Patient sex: M
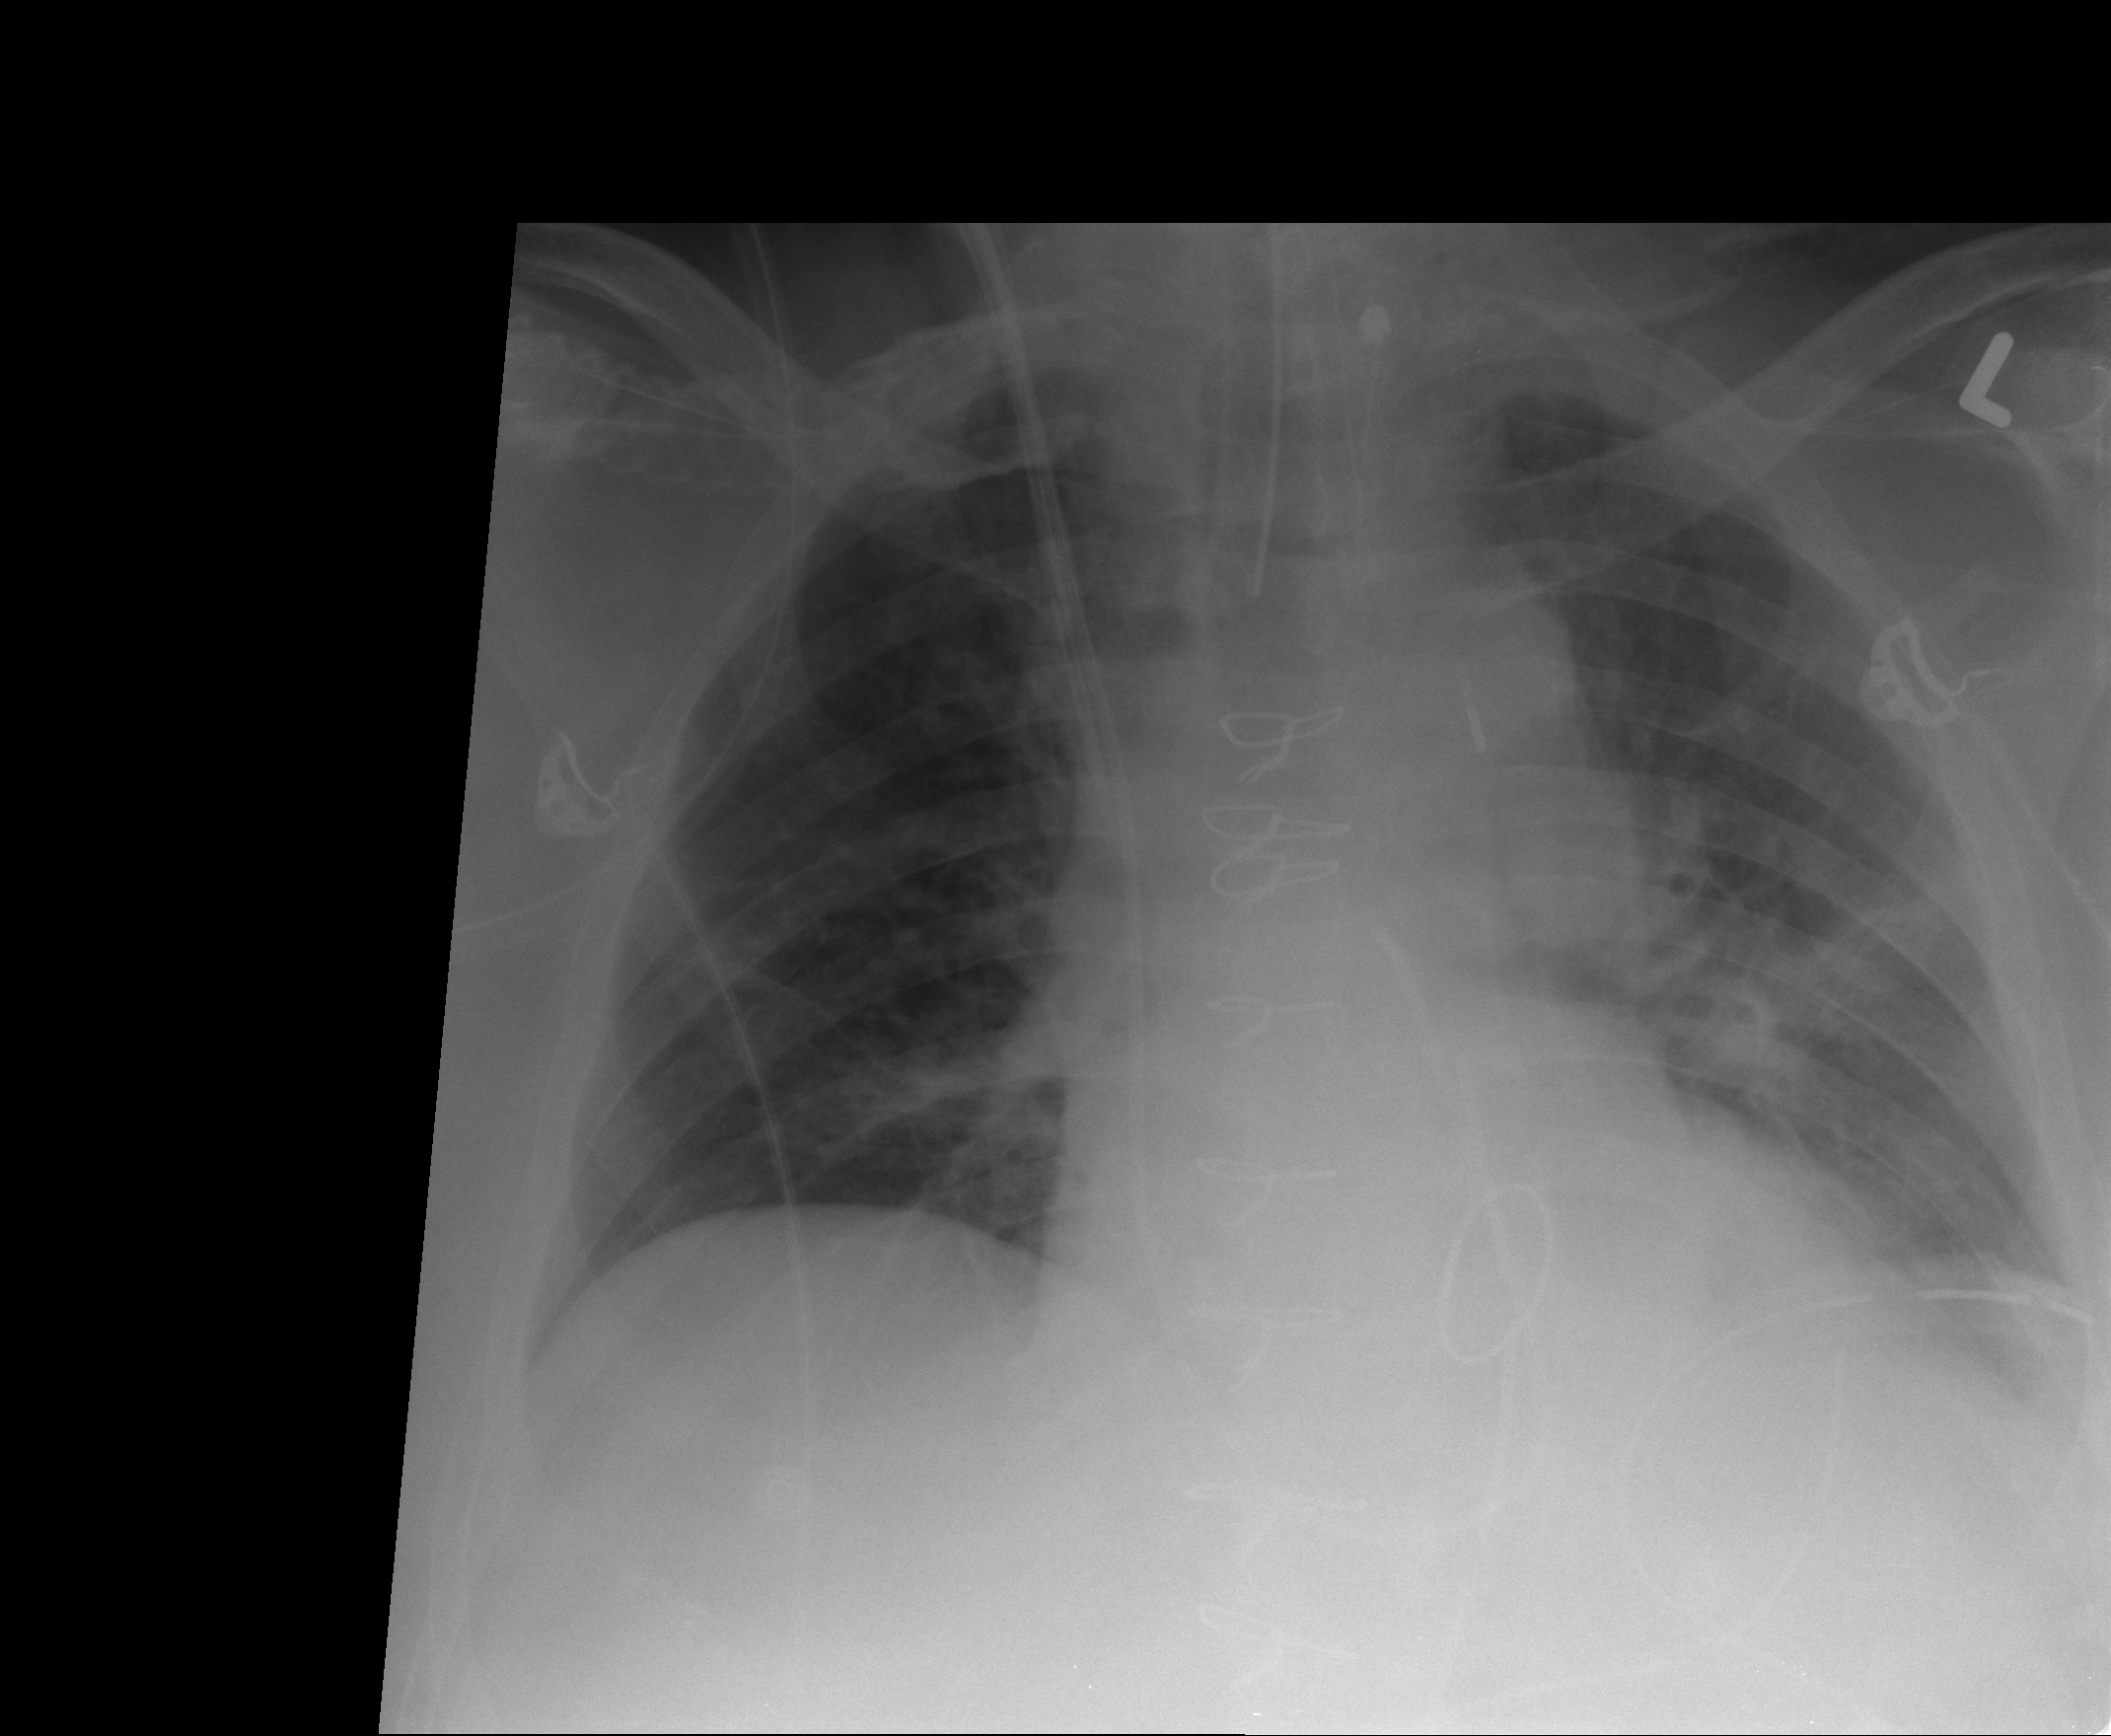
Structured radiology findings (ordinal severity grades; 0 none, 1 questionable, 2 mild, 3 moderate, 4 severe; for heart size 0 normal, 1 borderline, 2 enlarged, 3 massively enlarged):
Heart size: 1
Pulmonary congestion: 1
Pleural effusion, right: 0
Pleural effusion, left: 0
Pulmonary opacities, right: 1
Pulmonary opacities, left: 2
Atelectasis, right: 0
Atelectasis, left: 1